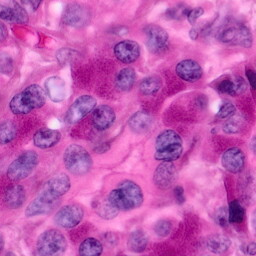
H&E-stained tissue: Pancreatic